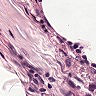
Metastatic tissue present: no